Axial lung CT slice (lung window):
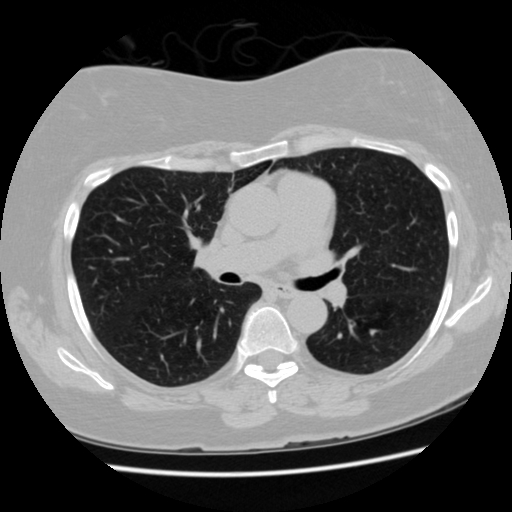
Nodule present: no